Question: What can I do to compare these different Date-Types for my filter????
MongDB:
'''
2015-04-29T22:00:00.000Z
'''
Datepicker:
'''
Wed Apr 08 2015 00:00:00 GMT+0200 (CEST)
'''
---
I have a MEAN Stack and write Data from a form into a MongoDB Database.
My database entry looks like this:
dt for Date

I use UI-Bootstrap Datepicker to pick the date and save it in this format:
'''
2015-03-31T22:00:00.000Z
'''
Now I have two other Datepickers to set a range and filter them.
But when I choose a date in the Datepickers the format change to:
'''
Wed Apr 08 2015 00:00:00 GMT+0200 (CEST)
'''
and I can't compare these two data in my Filter:
'''
angular.module('reklaApp')
.filter('dateFilter', function () {
return function (items, fromDate, toDate) {
var filtered = [];
for (var i = 0; i < items.length; i++) {
var item = items[i];
if (item.dt > fromDate && item.dt < toDate){
filtered.push(item);
}
}
return filtered;
};
});
'''
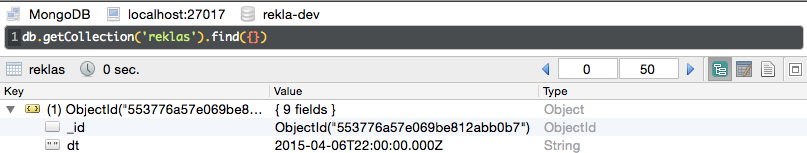
Answer: Create javascript native 'Date' objects and compare them:
'''
var a = new Date("2015-04-29T22:00:00.000Z")
var b = new Date("Wed Apr 08 2015 00:00:00 GMT+0200 (CEST)")
console.log(a > b) // -> true
'''